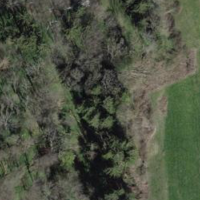
EUNIS habitat code: 41
Species observed at this site:
Buteo buteo